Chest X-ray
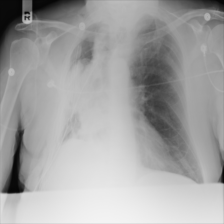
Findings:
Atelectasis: negative
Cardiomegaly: negative
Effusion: negative
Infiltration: negative
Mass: negative
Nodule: negative
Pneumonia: negative
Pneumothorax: positive
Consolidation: negative
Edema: negative
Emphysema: negative
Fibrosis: negative
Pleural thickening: negative
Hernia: negative